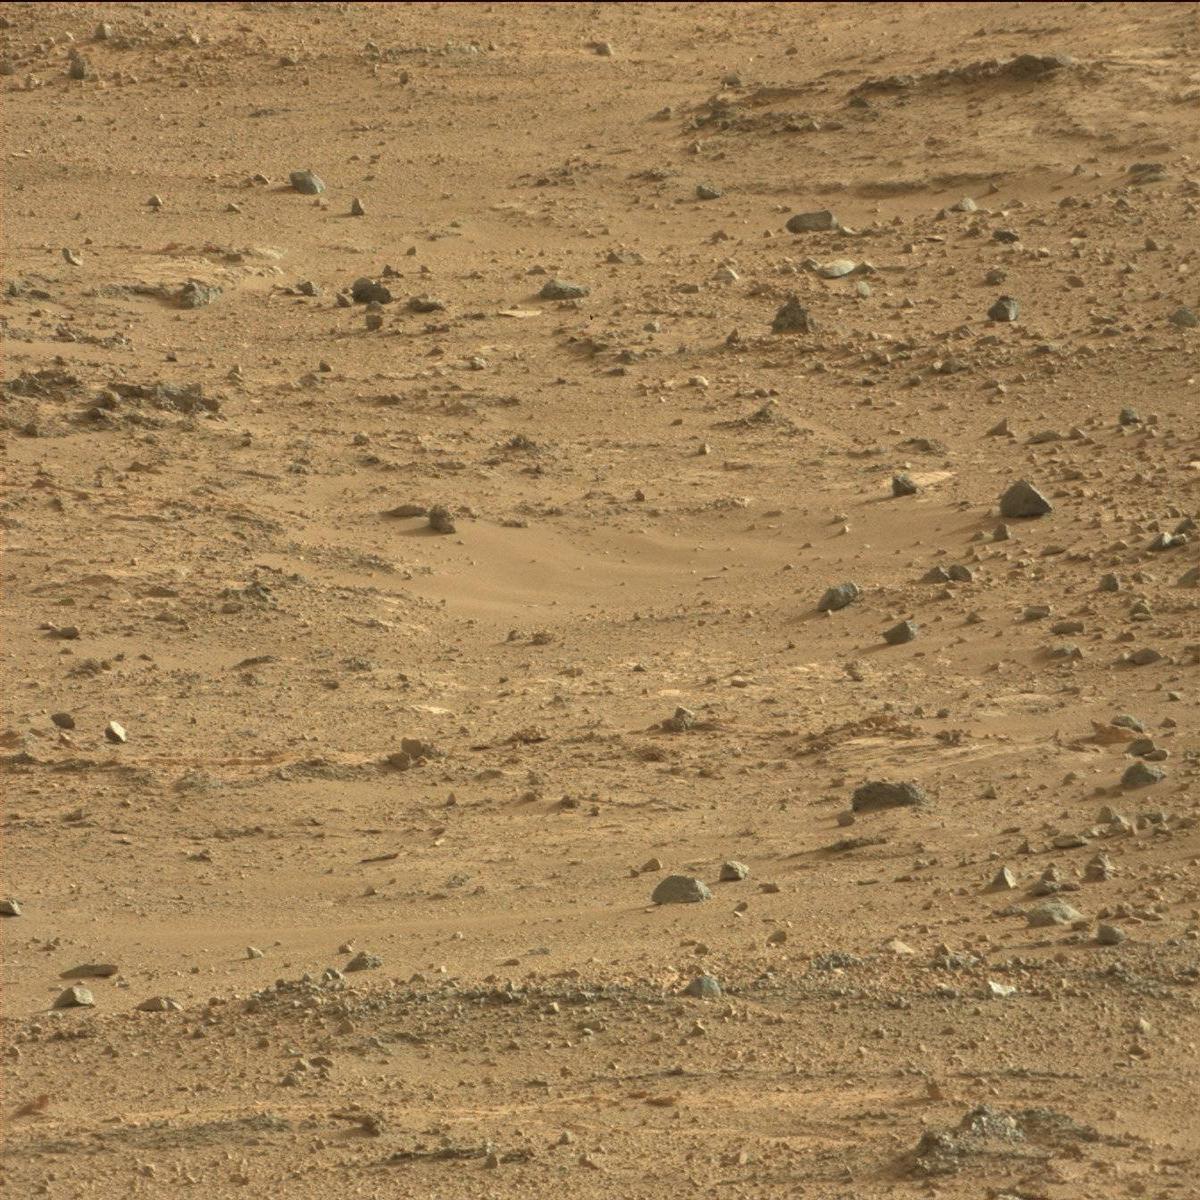
Terrain classes present: Bedrock, Rock, Sand / Soil